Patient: sex F, age 38
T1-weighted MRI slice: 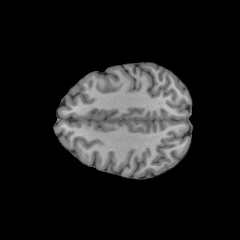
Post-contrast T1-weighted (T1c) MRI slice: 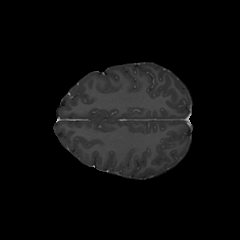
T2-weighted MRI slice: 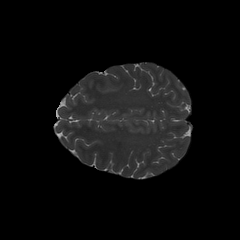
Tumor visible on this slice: no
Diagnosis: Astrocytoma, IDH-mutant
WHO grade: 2